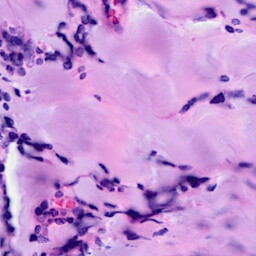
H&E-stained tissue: Breast